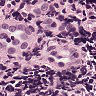
Metastatic tissue present: no